Question: So I am trying to puzzle this together - I have made a small single view application to learn from:-)
What I am trying to achieve as you can see by the accommodated code and images is that I have one textField and a submit to UITable Button - The First UIView I have embedded in a navigation view, so that the the UITableView can show it's results. Now I am getting 2 errors and I know I am forgetting something, but I cannot figure out how to write declare them.
Code of AddingViewController.h
'''
@interface AddingViewController : UIViewController {
Dfetch *dao;
IBOutlet UITextField *addToPlistTxt;
IBOutlet UITableView *table;
NSArray *testList;
}
@property (retain, nonatomic) IBOutlet UITextField *addToPlistTxt;
@property (retain, nonatomic) IBOutlet UITableView *table;
@property (retain, nonatomic) NSArray *testList;
-(IBAction)makeKeyBoardGoAway;
-(IBAction)submitToPlistAction;
@end
'''
Code for AddingViewController.m:
'''
@implementation AddingViewController
@synthesize addToPlistTxt;
@synthesize table;
@synthesize testList;
//Not very elegant way to dismiss keyboard, but it will do for the excersize
-(IBAction)makeKeyBoardGoAway{
[addToPlistTxt resignFirstResponder];
}
-(IBAction)submitToPlistAction{
NSString *path = [[NSBundle mainBundle] pathForResource:@"Data" ofType:@"plist"];
NSString *addLine = self.addToPlistTxt.text;
NSArray *values = [[NSArray alloc] initWithObjects:addLine, nil];
NSArray *keys = [[NSArray alloc] initWithObjects:NAME_KEY, nil];
NSDictionary *dict = [[NSDictionary alloc] initWithObjects:values forKeys:keys];
[self.testList addObject:dict];
[self.testList writeToFile:path atomically:YES];
}
- (void)viewDidLoad
{
[super viewDidLoad];
// Do any additional setup after loading the view, typically from a nib.
}
@end
'''
Now I am just trying to learn this, hence I pasted the whole files so that I can see where I have gone wrong.
The errors are:
'''
NSArray *keys = [[NSArray alloc] initWithObjects:NAME_KEY, nil];
'''
and
'''
[self.testList addObject:dict];
'''
Once I got these 2 sorted, should that be set for me to add data to my pList?
I have added a screenshot below so you do not need to visualize the UI:-)

I hope all this makes sense - Thanks for any advice:-)
Cheers Jeff
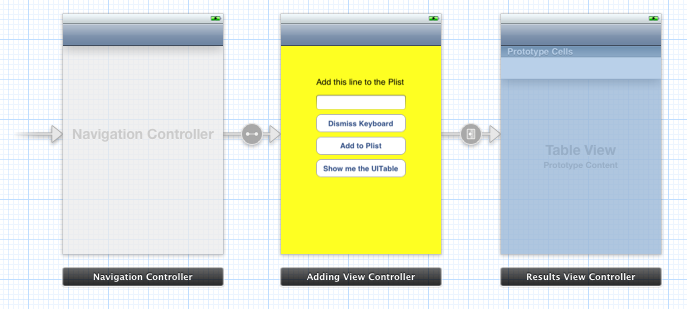
Answer: NAME_KEY should be some string, defined where it's referred (either in the '.h' interface file or the '.m' implementation file).
E.G.:
'''
#define NAME_KEY @"jwk82"
'''
As for the 'dict' not being added, I'm wondering if your 'addToPlistTxt' UITextField is nil and that's what's causing the error (or crash).
Set a breakpoint before creating the NSDictionary object and find out.